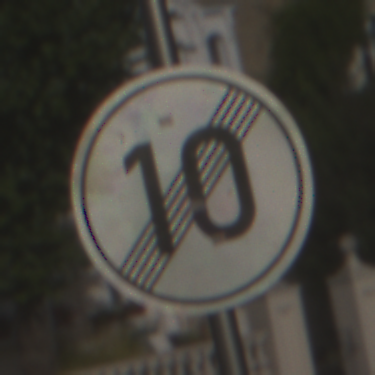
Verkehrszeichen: EndeGeschwindigkeit10
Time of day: MorningAfternoon
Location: Outdoor (Urban)
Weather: PartlyCloudy
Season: NotSpecified
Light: Natural